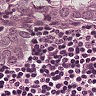
Metastatic tissue present: yes